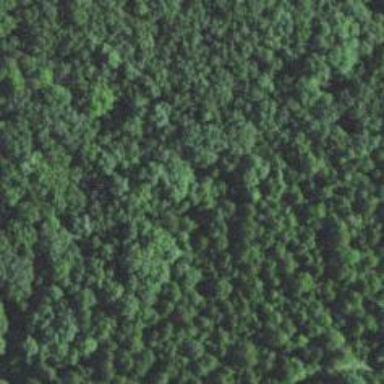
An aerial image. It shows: Evergreen needle-leaved woodland.